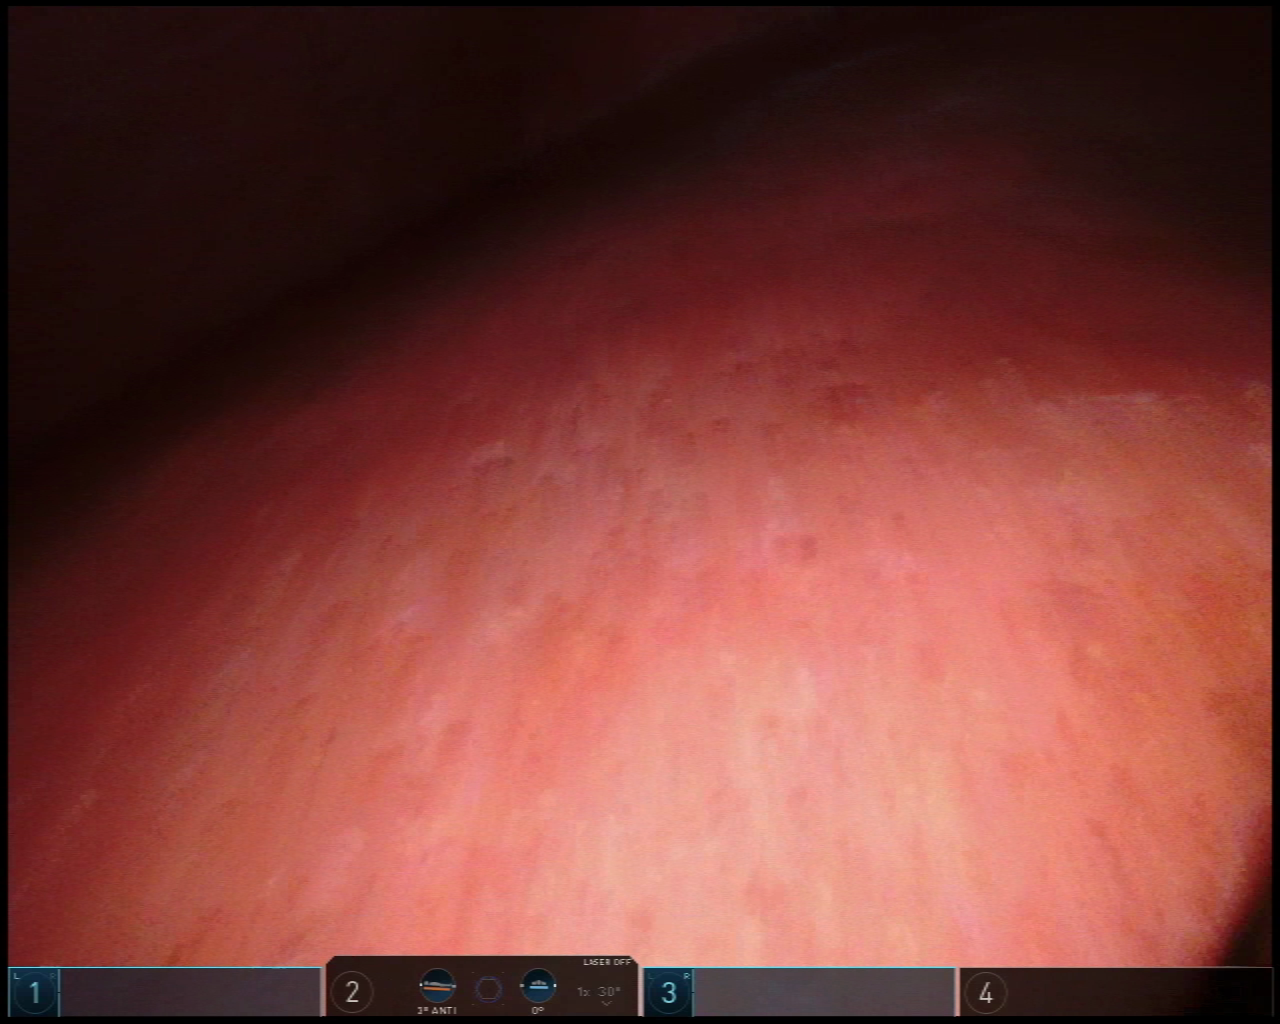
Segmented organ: liver
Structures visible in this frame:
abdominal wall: yes
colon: no
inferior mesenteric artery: no
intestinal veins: no
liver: yes
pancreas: no
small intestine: no
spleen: no
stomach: no
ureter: no
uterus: no
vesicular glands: no